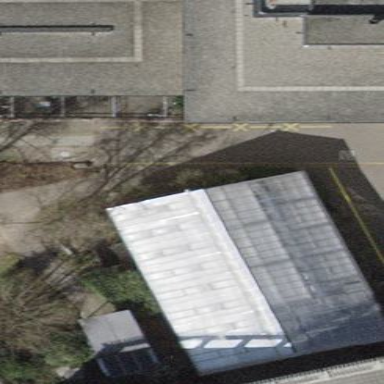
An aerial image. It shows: Greenhouse.